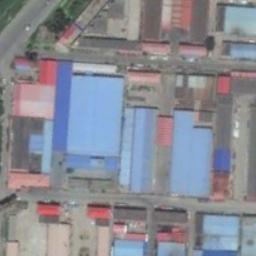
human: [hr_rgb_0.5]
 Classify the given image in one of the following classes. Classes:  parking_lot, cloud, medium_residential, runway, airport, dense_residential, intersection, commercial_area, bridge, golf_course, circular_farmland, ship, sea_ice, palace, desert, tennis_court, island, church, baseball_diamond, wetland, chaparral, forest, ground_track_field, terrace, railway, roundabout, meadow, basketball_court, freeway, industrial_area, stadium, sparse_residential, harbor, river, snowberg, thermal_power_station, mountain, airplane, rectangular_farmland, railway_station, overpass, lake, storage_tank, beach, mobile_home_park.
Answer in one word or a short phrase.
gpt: industrial_area